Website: home-depot
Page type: billing-address
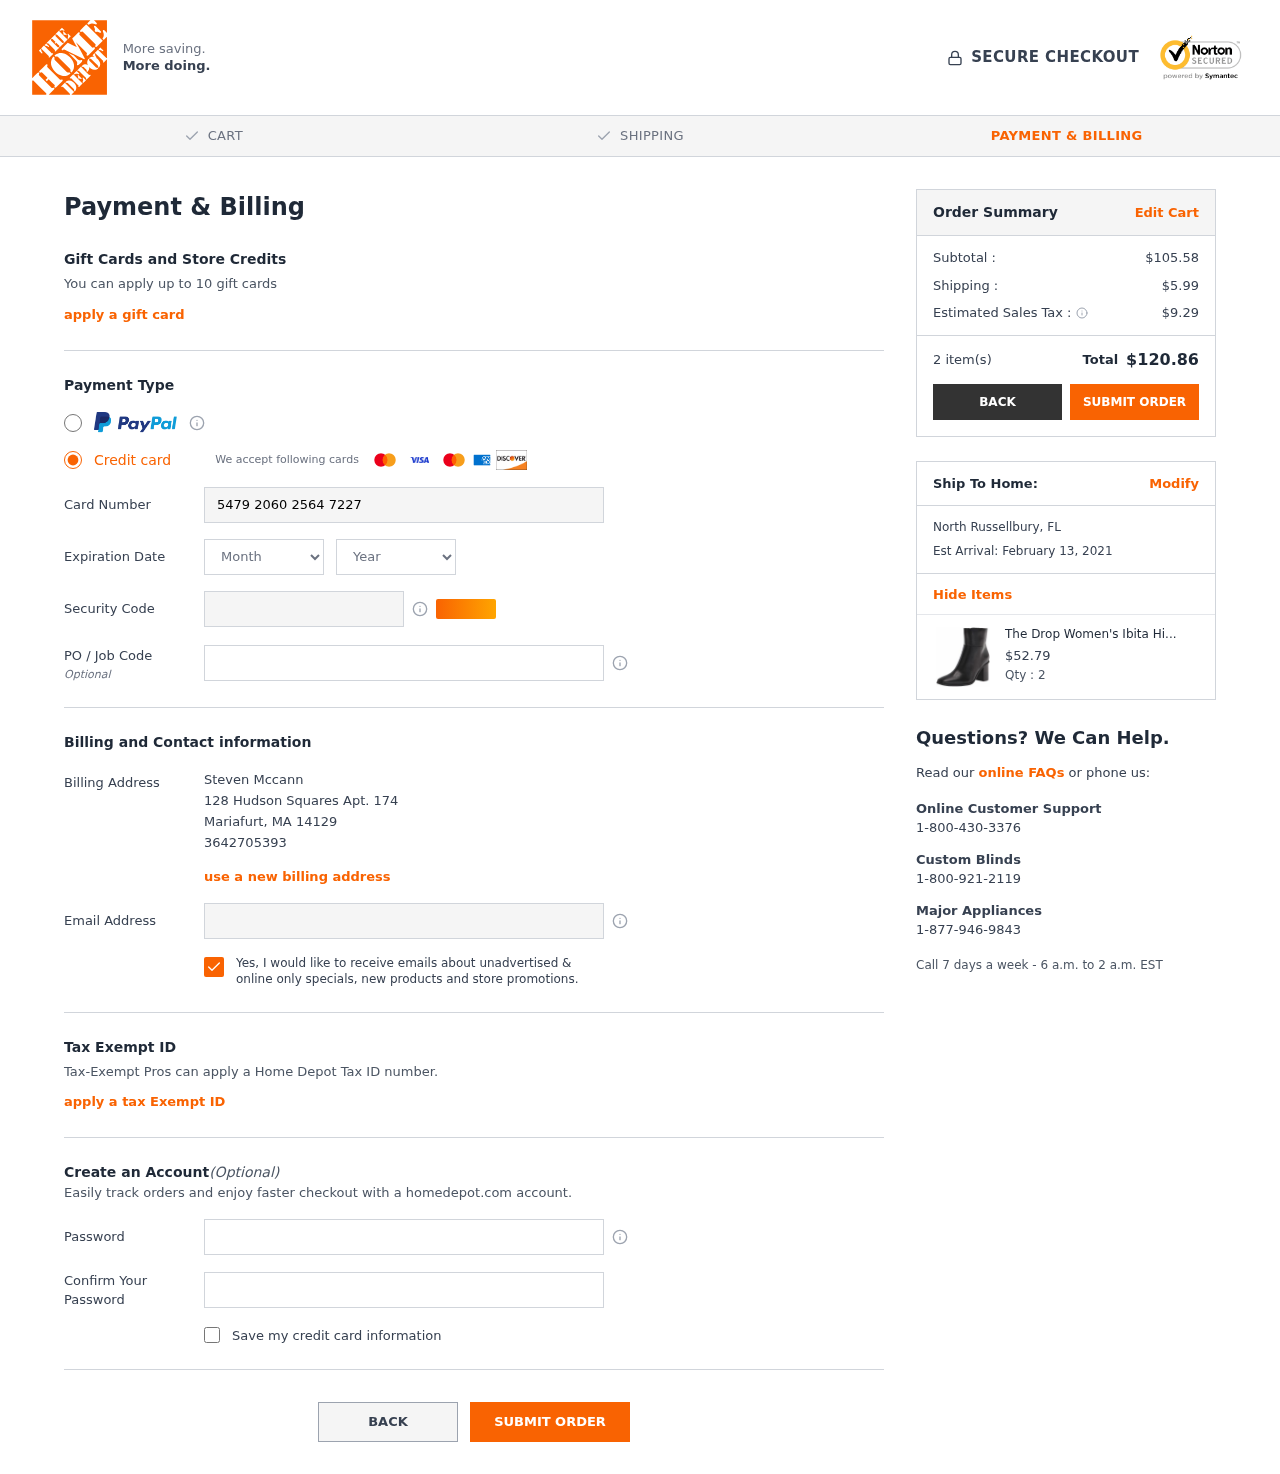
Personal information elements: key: PII_CARD_CVV
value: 155
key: PII_CARD_EXPIRY_MONTH
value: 06
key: PII_CARD_EXPIRY_YEAR
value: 28
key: PII_CARD_NUMBER
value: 5479 2060 2564 7227
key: PII_CITY
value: Mariafurt
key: PII_CITY2
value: North Russellbury
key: PII_EMAIL
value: steven.mccann@hotmail.com
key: PII_FULLNAME
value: Steven Mccann
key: PII_PHONE
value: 3642705393
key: PII_POSTCODE
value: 14129
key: PII_STATE_ABBR
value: MA
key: PII_STATE_ABBR2
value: FL
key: PII_STREET
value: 128 Hudson Squares Apt. 174
Product elements: key: PRODUCT1_NAME
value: The Drop Women's Ibita High Heel Side Zip Ankle Boot, Black, 8 B US
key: PRODUCT1_PRICE
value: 52.79
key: PRODUCT1_QUANTITY
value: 2
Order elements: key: ORDER_SUBTOTAL
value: $105.58
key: ORDER_SHIPPING_COST
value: $5.99
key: ORDER_TAX
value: $9.29
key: ORDER_NUM_ITEMS
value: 2 item(s)
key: ORDER_TOTAL
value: $120.86
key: ORDER_DELIVERY_DATE
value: Est Arrival: February 13, 2021